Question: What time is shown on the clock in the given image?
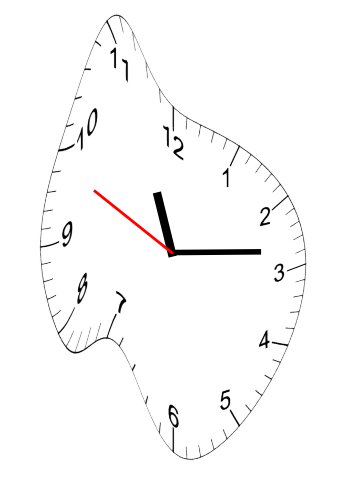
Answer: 11:13:49